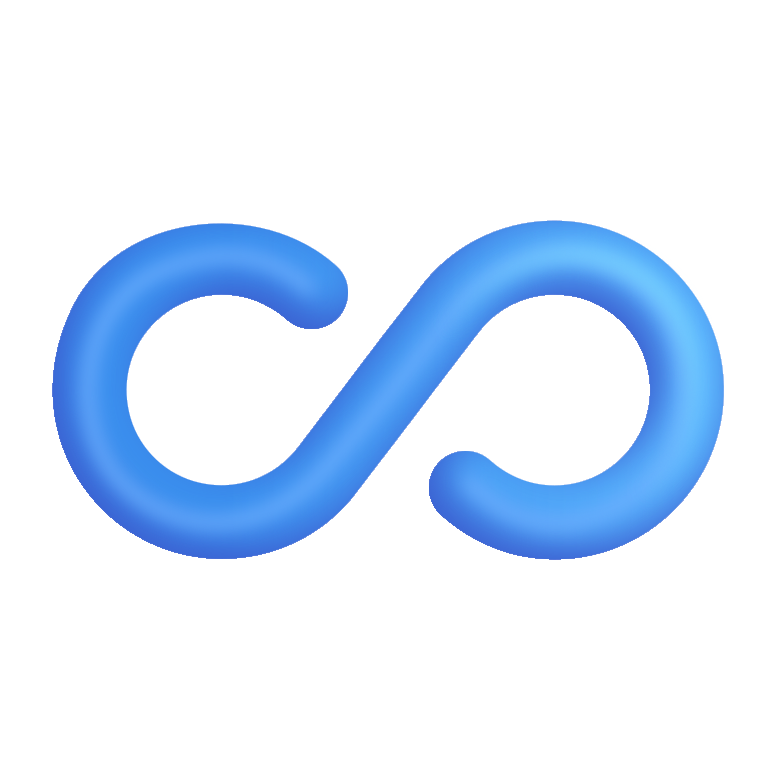
infinity color